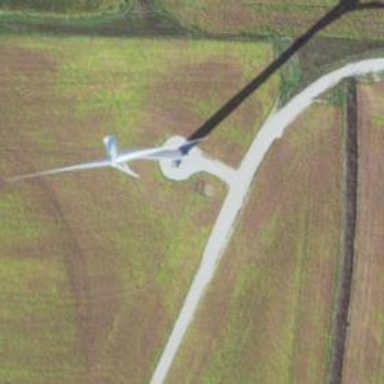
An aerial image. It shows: Wind generator with horizontal axis. The generator is wind turbine.